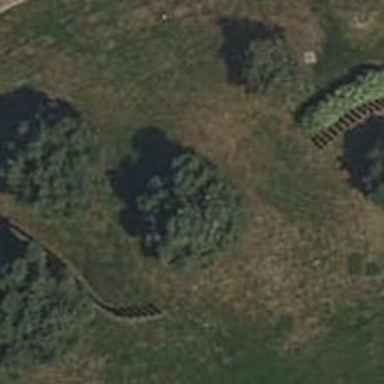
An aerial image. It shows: Evergreen broadleaved tree.